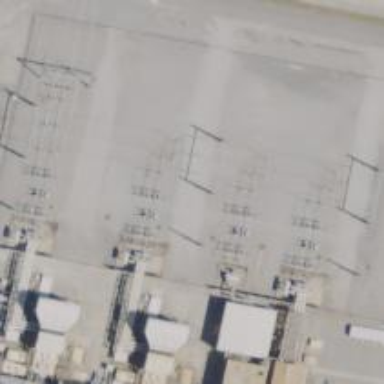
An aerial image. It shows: Switch used for power control.